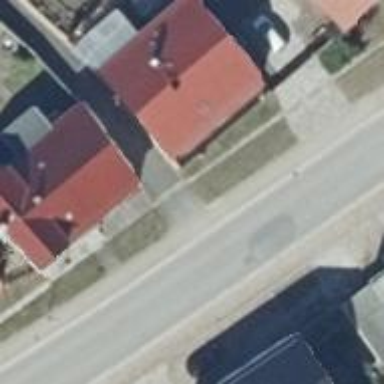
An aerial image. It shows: House with flat dark grey roof. The house has various building parts.